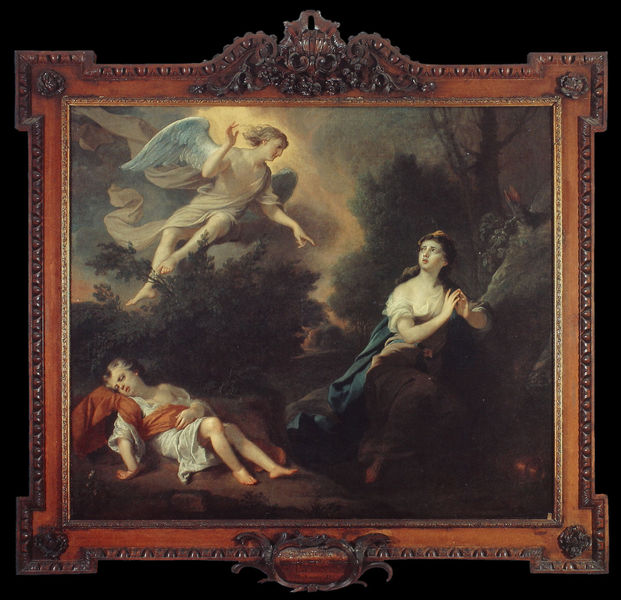
Titel: Hagar and Ishmael
Künstler: Joseph Highmore
Institution: Thomas Coram Foundation for Children
Schlagwörter: baum, blau, feuer, flügel, gemälde, himmel, mann, schlaf, weiß, frauen, landschaft, braun, frau, holz, kleid, licht, nacht, blick, blüten, rot, tuch, weg, barock, johannes, rahmen, tod, bild, busch, büsche, sonne, mantel, kind, wald, engel, früchte, bilderrahmen, hang, angst, junge, schild, furcht, beten, schmerz, betend, klassik, michael, schalf, gabriel, endymion, nature, fuer